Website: crate-barrel
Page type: billing-address
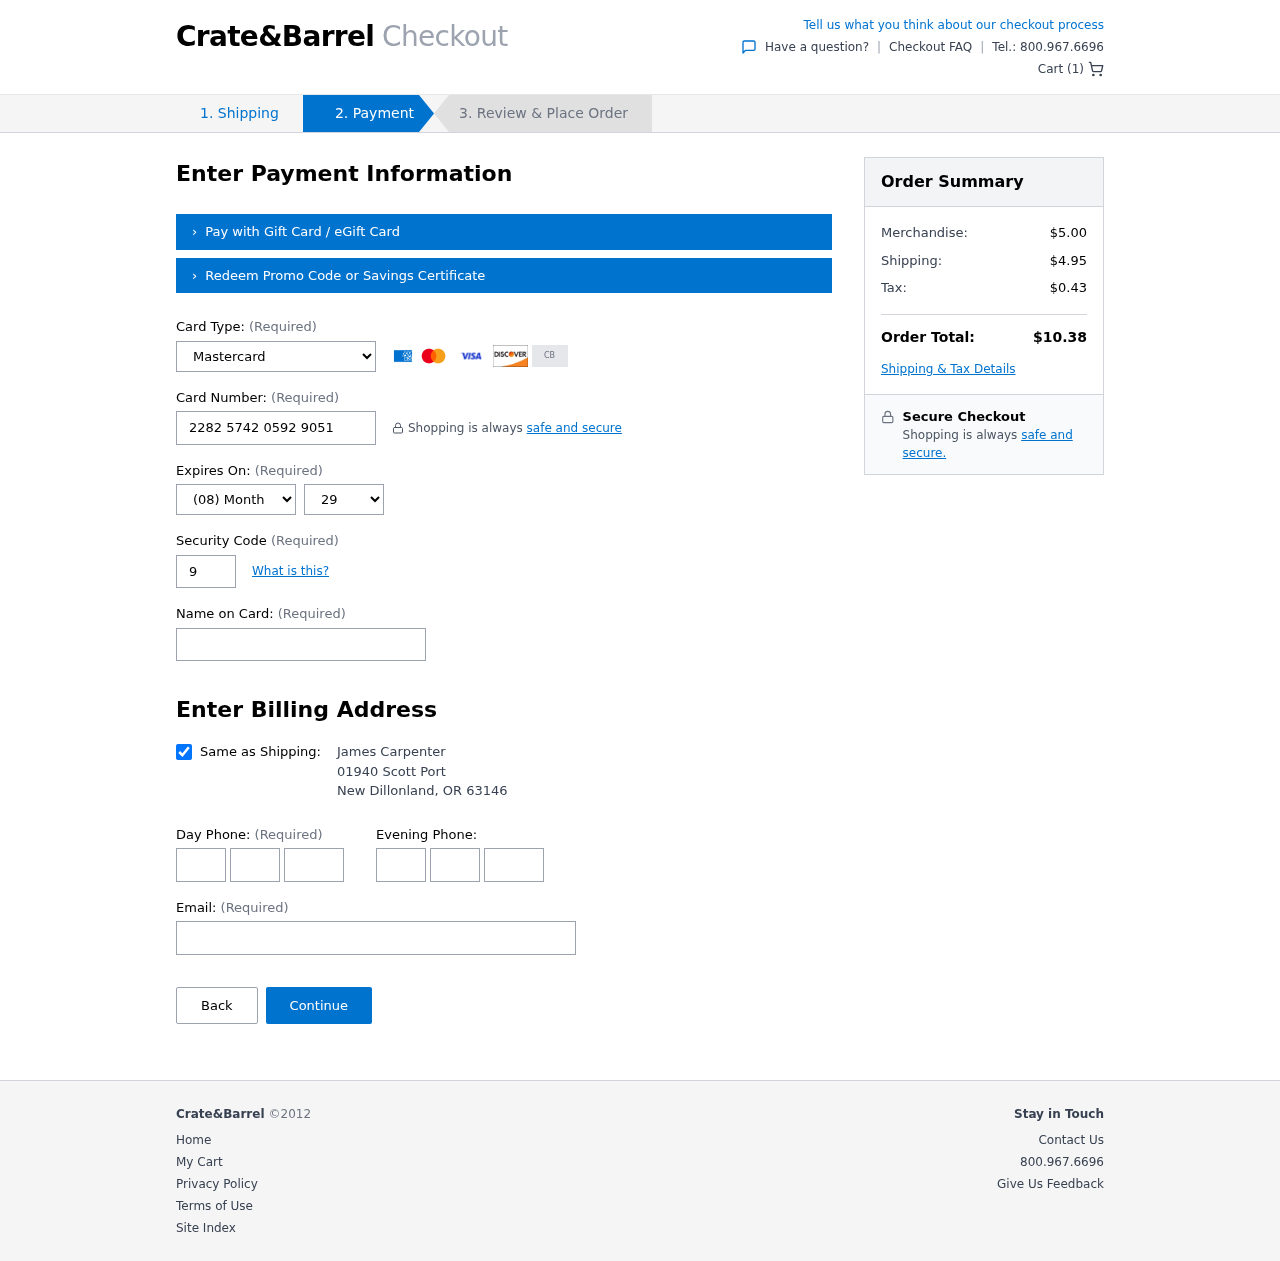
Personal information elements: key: PII_CARD_CVV
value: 972
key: PII_CARD_EXPIRY_MONTH
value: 08
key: PII_CARD_EXPIRY_YEAR
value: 29
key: PII_CARD_NUMBER
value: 2282 5742 0592 9051
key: PII_CARD_TYPE
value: Mastercard
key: PII_CITY
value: New Dillonland
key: PII_EMAIL
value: james_carpenter@gmail.com
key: PII_FULLNAME
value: James Carpenter
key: PII_PHONE_AREA
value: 676
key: PII_PHONE_PREFIX
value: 430
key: PII_PHONE_SUFFIX
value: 0513
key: PII_POSTCODE
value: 63146
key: PII_STATE_ABBR
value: OR
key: PII_STREET
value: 01940 Scott Port
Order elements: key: ORDER_NUM_ITEMS
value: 1
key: ORDER_SUBTOTAL
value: $5.00
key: ORDER_SHIPPING_COST
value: $4.95
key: ORDER_TAX
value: $0.43
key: ORDER_TOTAL
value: $10.38